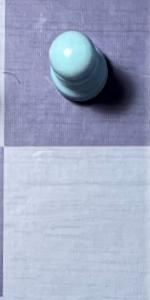
Label: Empty